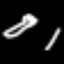
Label: fork